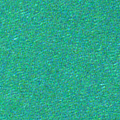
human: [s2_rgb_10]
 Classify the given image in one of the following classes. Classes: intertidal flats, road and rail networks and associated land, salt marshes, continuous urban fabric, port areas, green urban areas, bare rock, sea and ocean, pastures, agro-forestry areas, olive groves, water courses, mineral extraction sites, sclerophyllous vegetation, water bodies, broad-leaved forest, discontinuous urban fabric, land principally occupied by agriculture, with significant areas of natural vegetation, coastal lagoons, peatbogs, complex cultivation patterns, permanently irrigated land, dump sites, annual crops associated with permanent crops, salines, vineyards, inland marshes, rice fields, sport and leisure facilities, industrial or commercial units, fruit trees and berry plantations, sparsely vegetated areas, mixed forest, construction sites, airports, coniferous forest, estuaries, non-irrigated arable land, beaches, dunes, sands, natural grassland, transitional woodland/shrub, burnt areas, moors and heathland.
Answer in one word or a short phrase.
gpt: sea and ocean